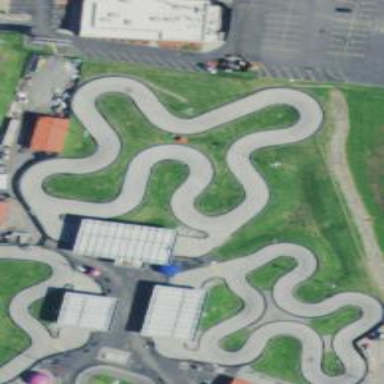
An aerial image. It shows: Karting raceway road for racing enthusiasts.